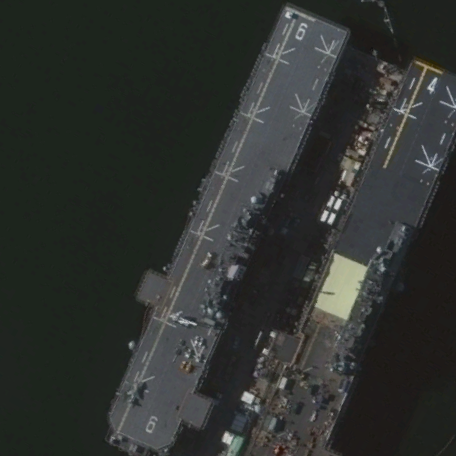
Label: assault